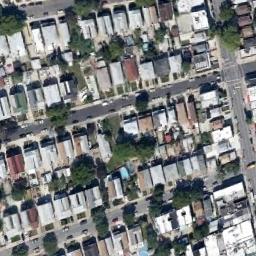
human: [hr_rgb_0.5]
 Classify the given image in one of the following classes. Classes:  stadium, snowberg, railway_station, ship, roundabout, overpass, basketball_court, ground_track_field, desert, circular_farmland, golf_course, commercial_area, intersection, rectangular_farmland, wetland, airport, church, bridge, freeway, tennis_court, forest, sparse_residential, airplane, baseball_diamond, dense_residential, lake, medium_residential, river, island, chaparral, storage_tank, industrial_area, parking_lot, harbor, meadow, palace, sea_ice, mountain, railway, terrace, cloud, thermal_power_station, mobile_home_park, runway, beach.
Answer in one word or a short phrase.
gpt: dense_residential